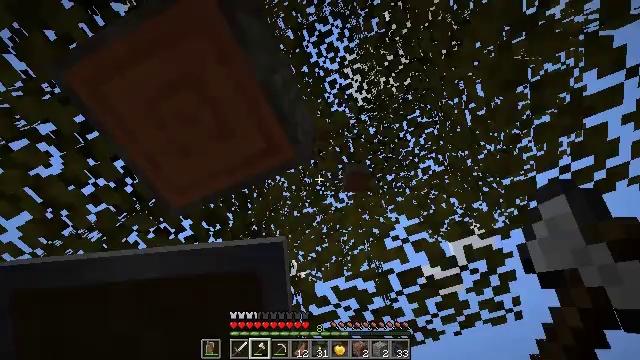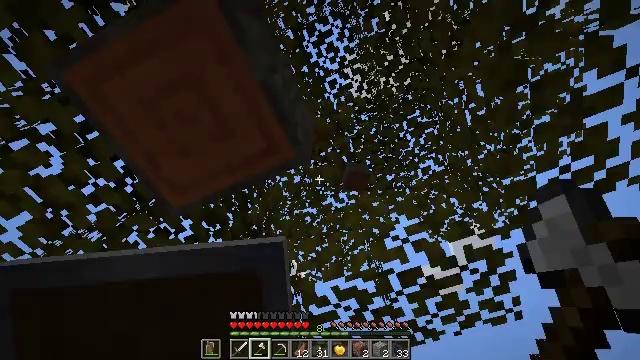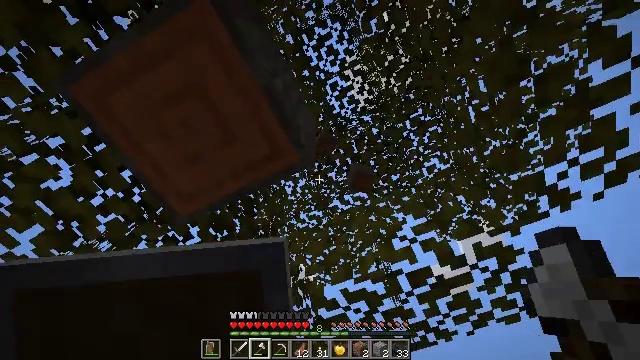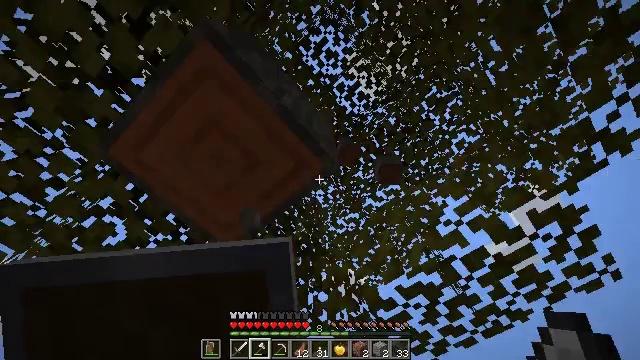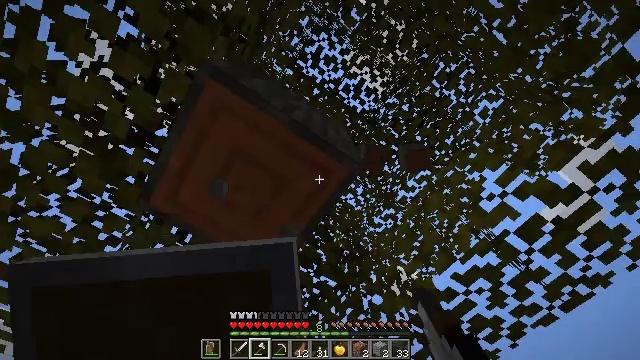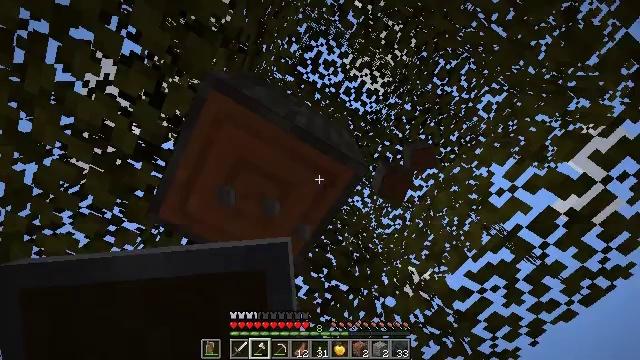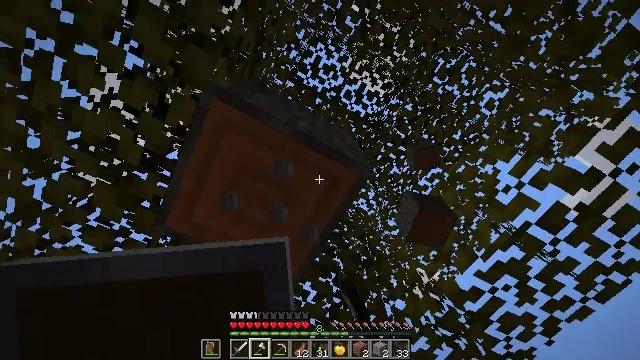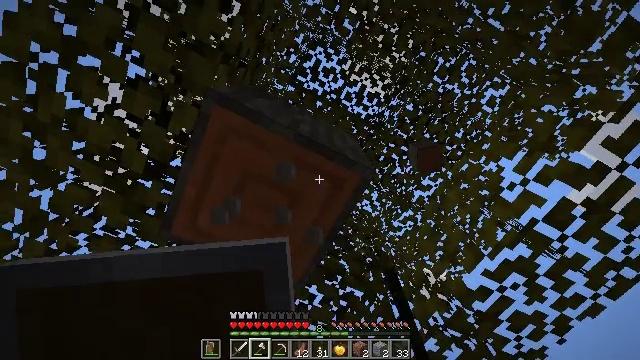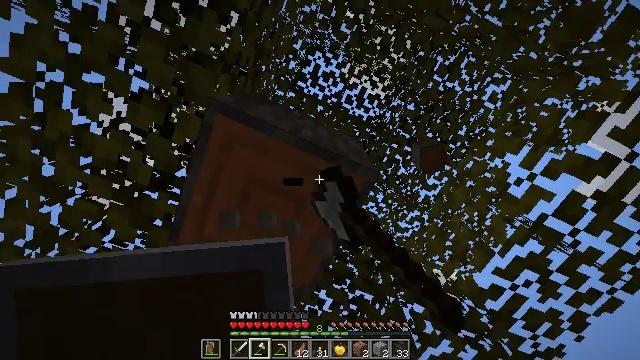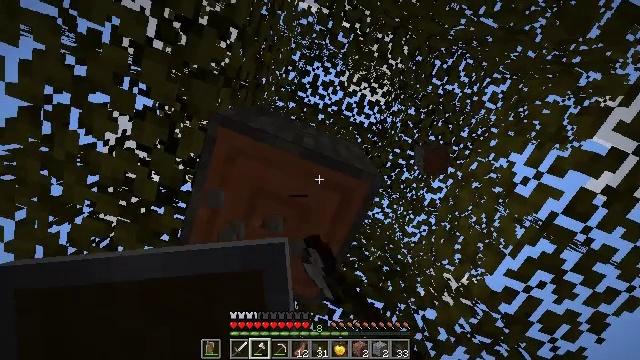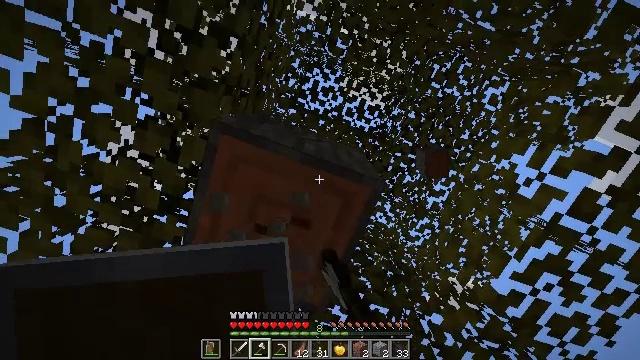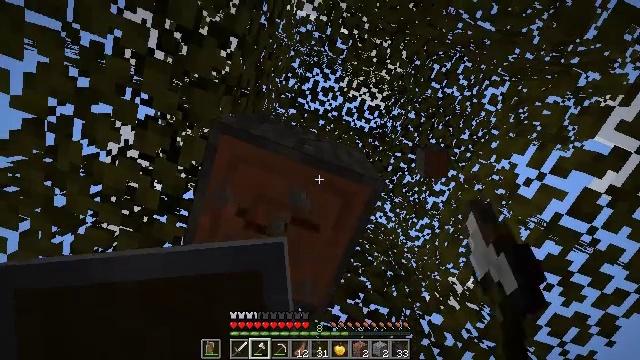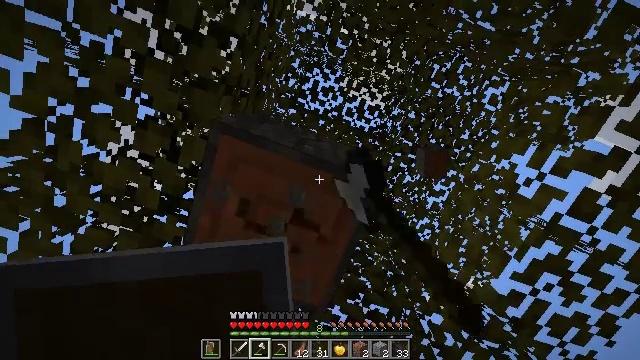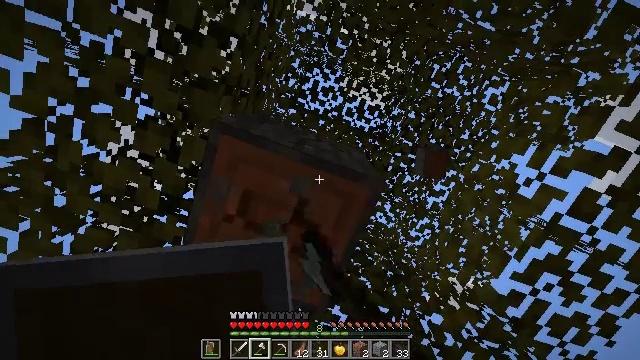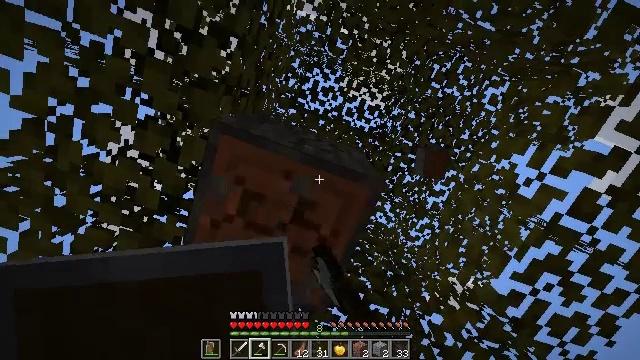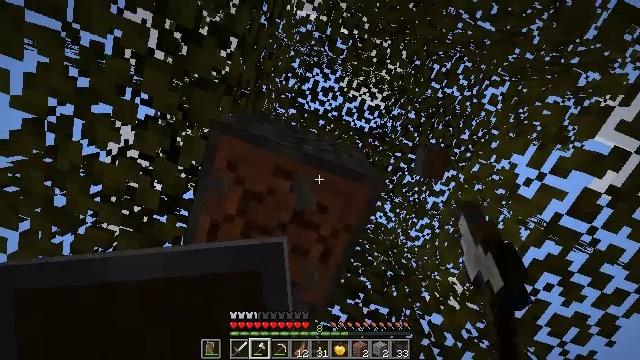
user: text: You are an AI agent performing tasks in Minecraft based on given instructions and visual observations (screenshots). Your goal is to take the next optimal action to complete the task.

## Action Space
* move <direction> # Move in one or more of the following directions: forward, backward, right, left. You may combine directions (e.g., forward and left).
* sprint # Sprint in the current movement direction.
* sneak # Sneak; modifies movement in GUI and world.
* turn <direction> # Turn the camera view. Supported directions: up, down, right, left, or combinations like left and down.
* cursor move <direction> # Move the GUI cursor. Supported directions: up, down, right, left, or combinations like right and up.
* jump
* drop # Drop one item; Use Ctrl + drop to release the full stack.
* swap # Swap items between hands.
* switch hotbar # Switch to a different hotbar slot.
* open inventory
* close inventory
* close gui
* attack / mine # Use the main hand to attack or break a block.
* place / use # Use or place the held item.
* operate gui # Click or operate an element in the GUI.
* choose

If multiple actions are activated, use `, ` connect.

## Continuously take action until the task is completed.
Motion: motion action
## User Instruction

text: Harvest the acacia log from the forest.
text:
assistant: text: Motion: attack / mine
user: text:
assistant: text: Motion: turn left, attack / mine
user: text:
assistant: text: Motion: turn left and up, attack / mine
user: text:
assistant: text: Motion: turn left and up, attack / mine
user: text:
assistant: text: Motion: turn left, attack / mine
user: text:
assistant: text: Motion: turn left, attack / mine
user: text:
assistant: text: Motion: turn left, attack / mine
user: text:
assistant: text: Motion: turn left, attack / mine
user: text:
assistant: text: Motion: turn left and up, attack / mine
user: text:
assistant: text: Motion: turn left and up, attack / mine
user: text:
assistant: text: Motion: attack / mine
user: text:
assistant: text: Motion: attack / mine
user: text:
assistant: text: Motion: attack / mine
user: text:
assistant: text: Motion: attack / mine
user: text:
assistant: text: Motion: attack / mine
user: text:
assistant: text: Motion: attack / mine
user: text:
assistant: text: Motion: attack / mine
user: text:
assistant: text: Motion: attack / mine
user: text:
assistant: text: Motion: attack / mine
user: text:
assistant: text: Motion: attack / mine
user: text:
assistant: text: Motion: attack / mine
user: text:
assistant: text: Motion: attack / mine
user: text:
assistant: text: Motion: attack / mine